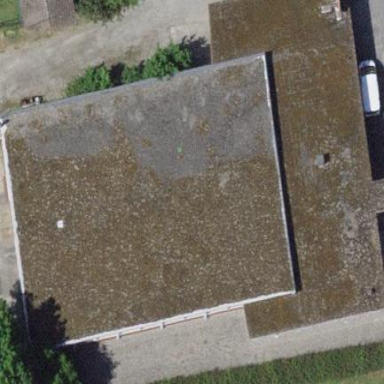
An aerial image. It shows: Building with flat roof.